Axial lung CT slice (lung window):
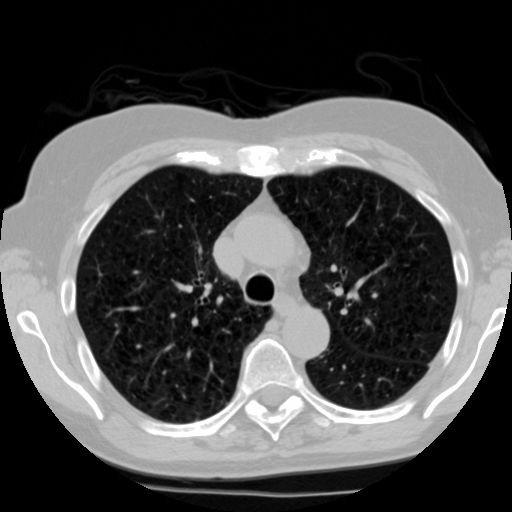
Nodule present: no